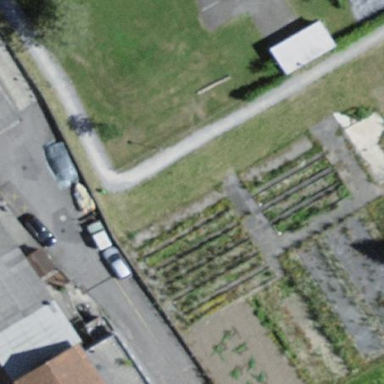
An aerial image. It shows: Community garden providing leisure land.